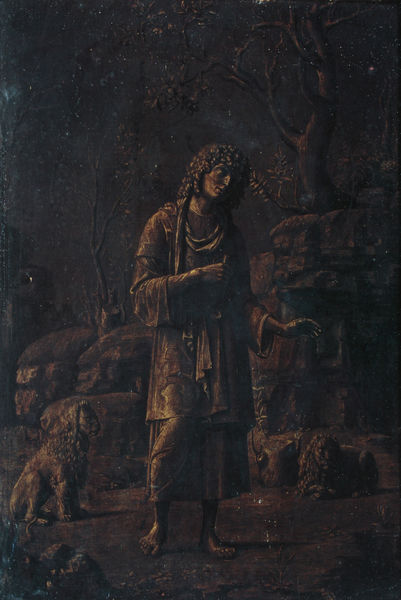
Titel: Daniel im Löwengraben
Künstler: Giovambattista Cima
Standort: Mailand
Institution: Pinacoteca Ambrosiana
Schlagwörter: baum, berg, blau, dunkel, felsen, gemälde, hand, himmel, kopf, mann, nackt, schatten, umhang, weiß, bäume, gelb, landschaft, ocker, äste, braun, frau, geste, haar, holz, kleid, licht, nacht, schwarz, tür, zeichnung, gras, hund, hunde, schal, tier, tiere, tuch, malerei, rock, barock, falten, johannes, mensch, stehen, stein, steine, hände, ast, baumstamm, erde, hügel, natur, stamm, zweige, einsam, gehen, boden, figur, gewand, gold, haare, blatt, pflanze, pflanzen, höhle, locken, renaissance, sanft, wald, deutschland, fell, mähne, relief, füße, ruhe, düster, fels, wüste, mauer, graphik, monochrom, grisaille, grube, sprechen, metall, bronze, nackte, plastik, junge, mondlicht, gestalt, schimmer, katze, barfuss, gang, ruine, belichtung, schaf, blind, fuss, einöde, lichtung, weinen, sterne, kupfer, baun, laubbaum, fass, beten, jüngling, gefängnis, junger mann, löwen, christus, altes testament, fressen, versteinert, laubbäume, heiliger, wildnis, schriftrolle, löwe, felsenlandschaft, jünger, eimer, schafe, tunika, hirte, schäfer, unheimlich, christentum, treue, nackte füsse, hnd, markus, eremit, baume, daniel, hieronymus, einsiedler, apostel, langsam, hütehund, dunekl, löwengrube, simon, matthias, langes haar, zahm, erstarrt, dungel, simson, samson, gekräuselt, bändigen, nachtstück, historiendarstellung, elsheimer, buße, clair obscur malerei, gewellte haare, umhna, beruhigen, fesl, at, 1530, geschnitztes relieff, nrodalpin, unversehrt, haariglöwe